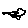
Label: bird